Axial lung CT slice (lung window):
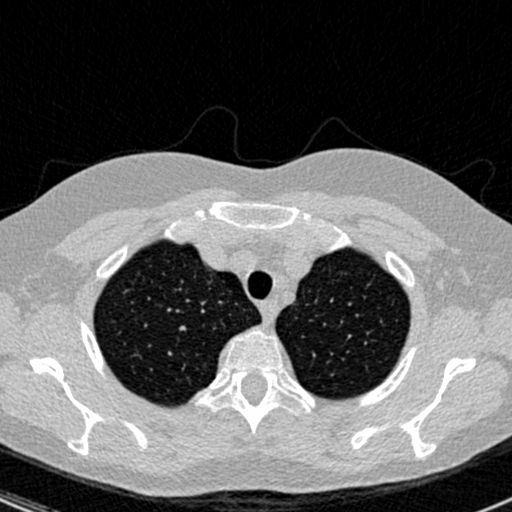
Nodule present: no